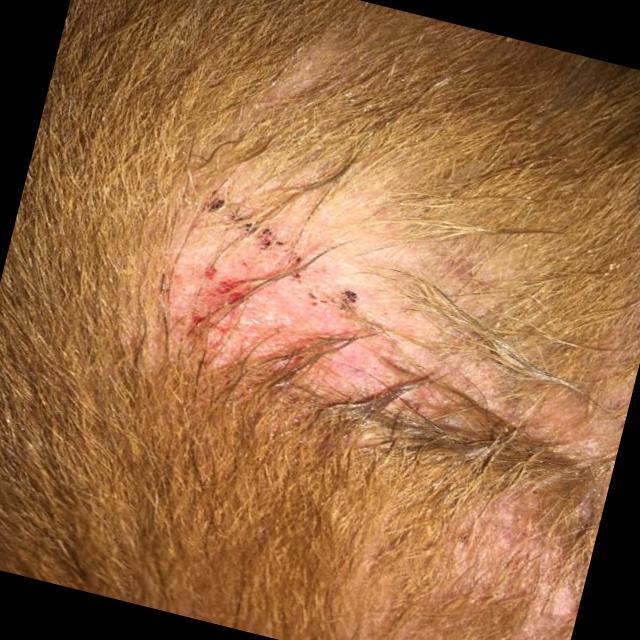
Canine dermatitis — inflammation of the skin presenting with erythema, pruritus, papules, and excoriation. May be allergic, contact, or atopic in origin.